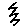
Label: zigzag